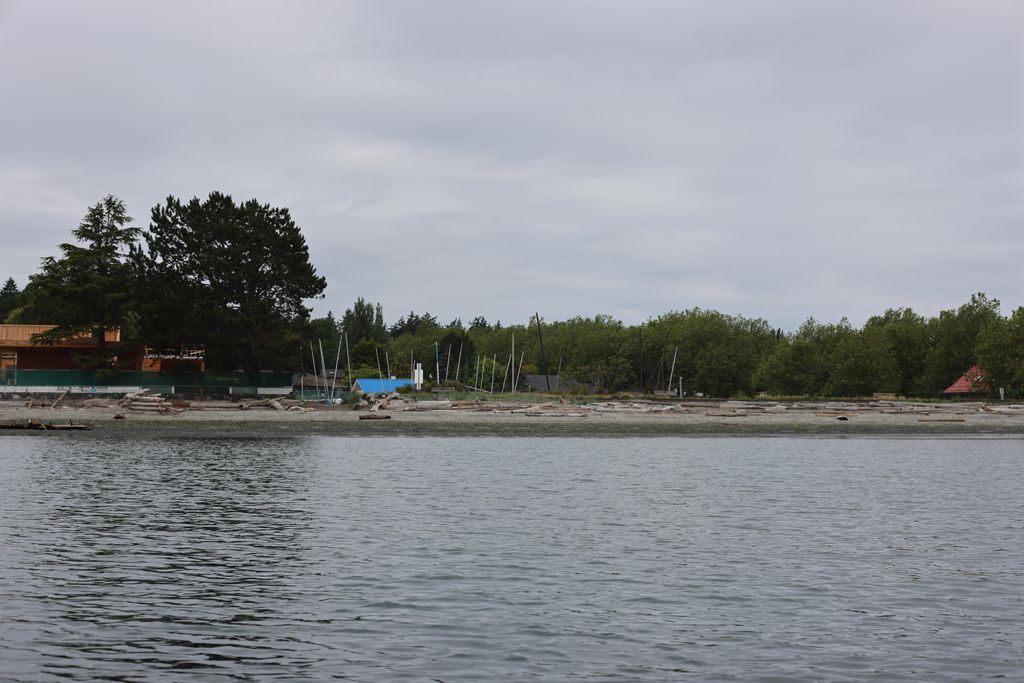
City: victoria